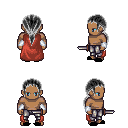
a pixel art fantasy rpg character, male body template, human, dark skin, maroon cape, metal pants, gray ponytail hairstyle, white cloth bracers, black slippers, dagger, four views (front, back, left, right), 2x2 character sprite sheet, small pixel art, hard edges, no anti-aliasing